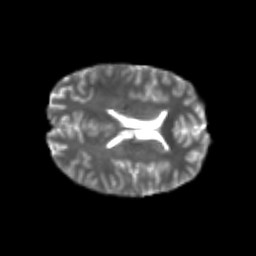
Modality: T2w
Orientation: axial
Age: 23
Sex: male
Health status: healthy
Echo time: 0.074 s